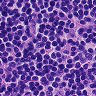
Metastatic tissue present: no